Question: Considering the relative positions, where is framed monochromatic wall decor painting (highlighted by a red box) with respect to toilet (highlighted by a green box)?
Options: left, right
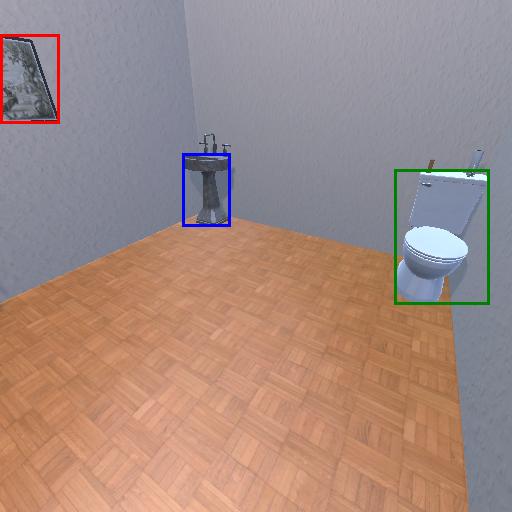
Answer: left